Field crop: maize
Growth stage: 2
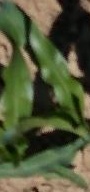
Species: maize